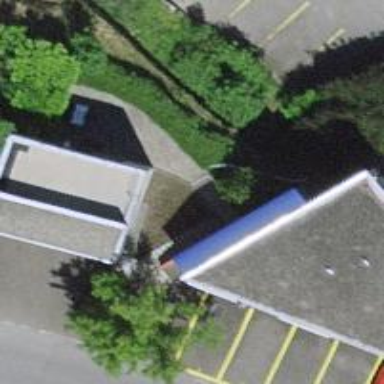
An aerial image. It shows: Garage building.